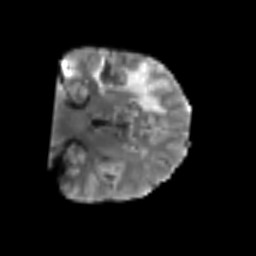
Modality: T2w
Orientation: coronal
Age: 52
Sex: male
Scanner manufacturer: siemens
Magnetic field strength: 3 T
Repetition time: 6.1 s
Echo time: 0.101 s